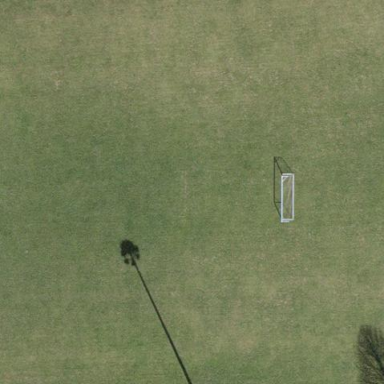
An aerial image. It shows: Soccer pitch designated for leisure and sports activities.